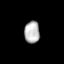
Tissue: lung
Cell type: Epithelial cells
Senescence score: 0.1555
Nuclear area (px): 329
Mean DAPI intensity: 182.477